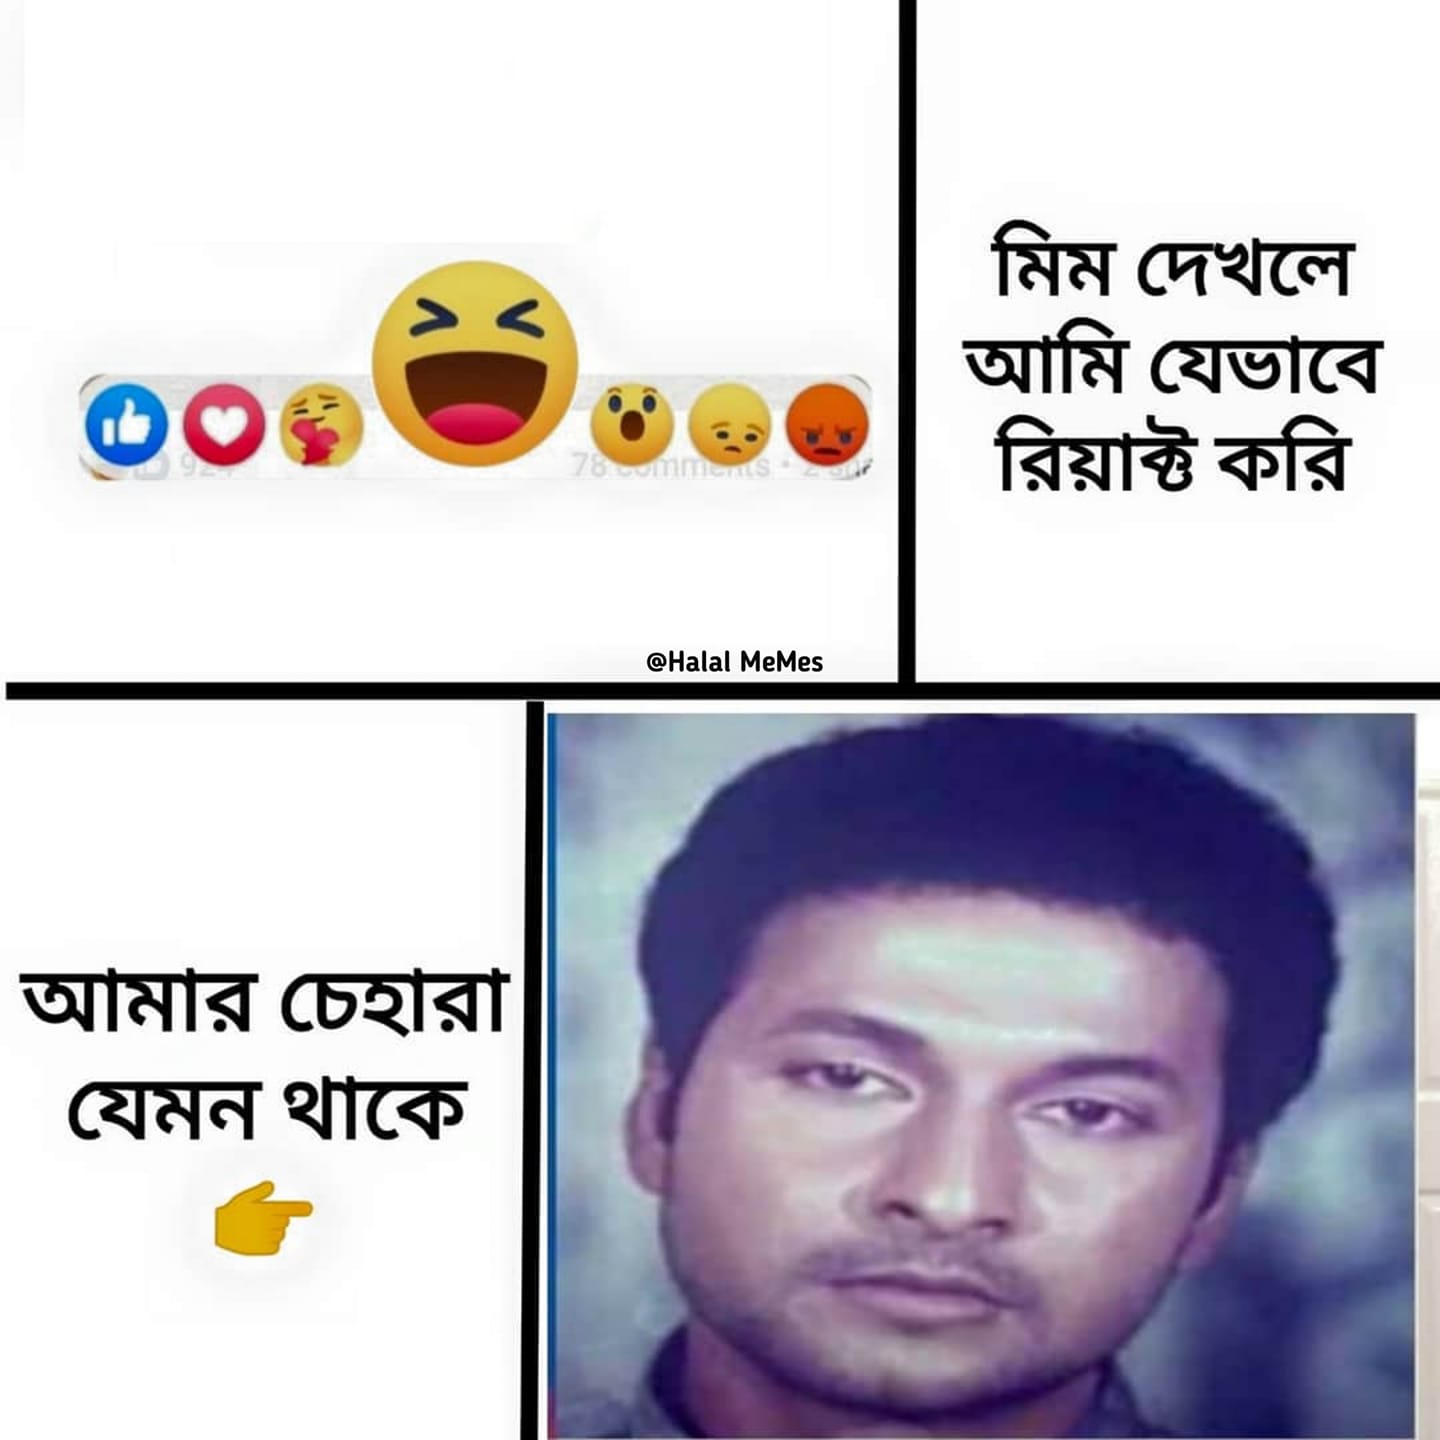
Caption: মিম দেখলে আমি যেভাবে রিযাক্ট করি       আমার চেহারা যেমন থাকে
Label: non-hate